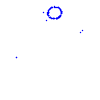
Particle: kaon